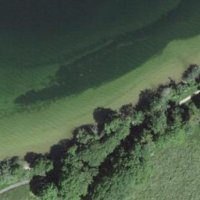
EUNIS habitat code: 14
Species observed at this site:
Lysimachia punctata